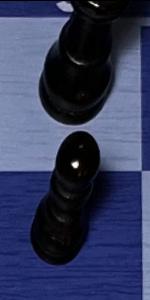
Label: Pawn_Black